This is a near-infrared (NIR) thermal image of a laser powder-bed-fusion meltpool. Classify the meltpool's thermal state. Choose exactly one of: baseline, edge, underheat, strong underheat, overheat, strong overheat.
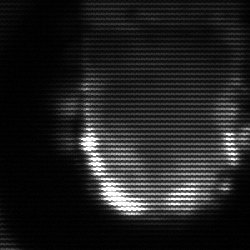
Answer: baseline